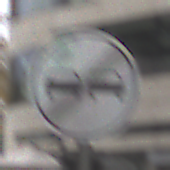
Verkehrszeichen: EndeUeberholverbot
Umgebung: Outdoor, Urban
Tageszeit: Midday
Wetter: Overcast
Licht: Natural
Jahreszeit: NotSpecified
Kontrast: LowContrast